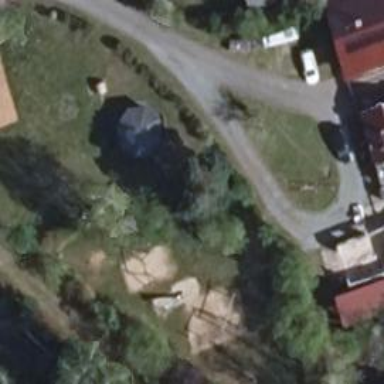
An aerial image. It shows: Shelter.